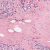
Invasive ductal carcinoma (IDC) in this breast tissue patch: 1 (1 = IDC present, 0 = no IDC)